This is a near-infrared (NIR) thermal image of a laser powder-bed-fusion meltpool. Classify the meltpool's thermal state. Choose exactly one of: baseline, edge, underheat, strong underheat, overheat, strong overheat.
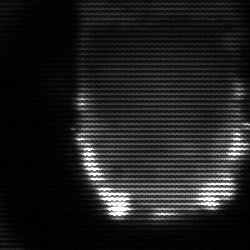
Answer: baseline